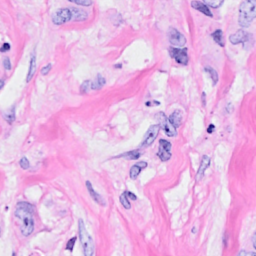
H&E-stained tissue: Breast